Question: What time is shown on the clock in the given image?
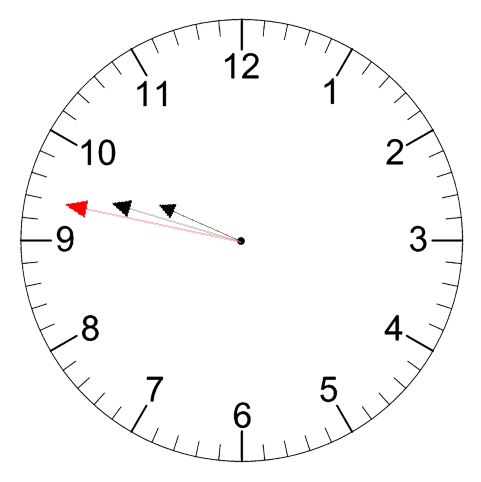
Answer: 09:47:47